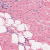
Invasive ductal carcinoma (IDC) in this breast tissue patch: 0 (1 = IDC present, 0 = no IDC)